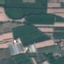
Label: PermanentCrop